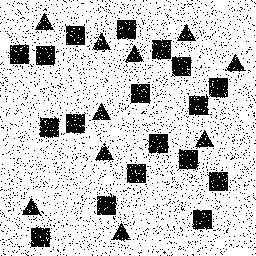
Squares: 18
Triangles: 10
Stars: 0
Total shapes: 28